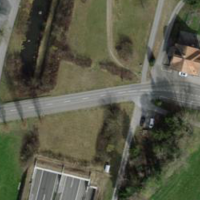
EUNIS habitat code: 57
Species observed at this site:
Milvus milvus